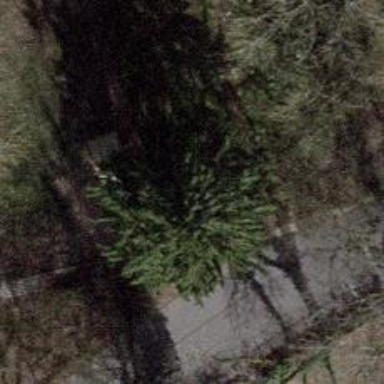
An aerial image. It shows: Evergreen needle-leaved tree.